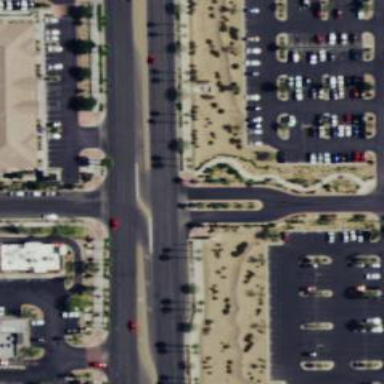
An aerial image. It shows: Asphalt road with primary link designation.